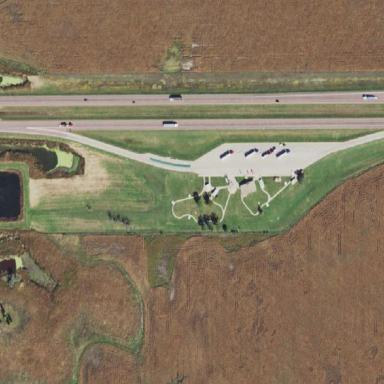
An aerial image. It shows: Rest area on the road.